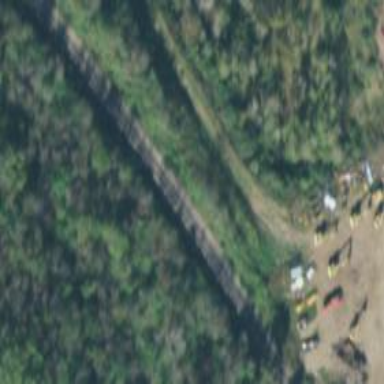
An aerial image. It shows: Railway track.